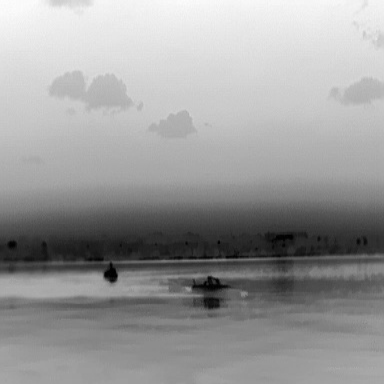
There are two objects shown in the infrared image, including a warship, and a canoe.